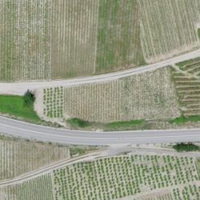
EUNIS habitat code: 40
Species observed at this site:
Onopordum acanthium